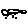
Label: cloud